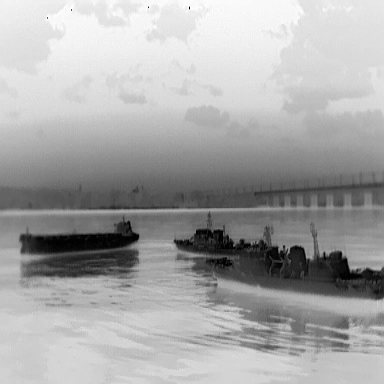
There are three objects shown in the infrared image, including two warships, and a liner.